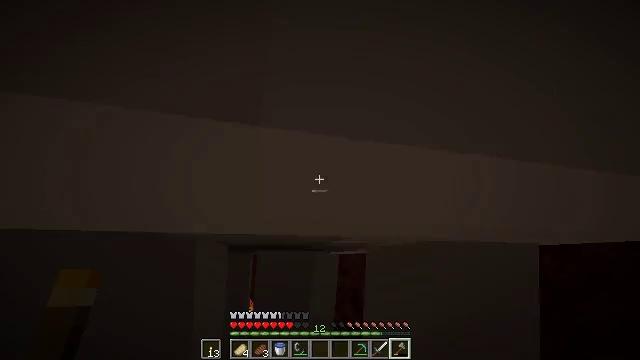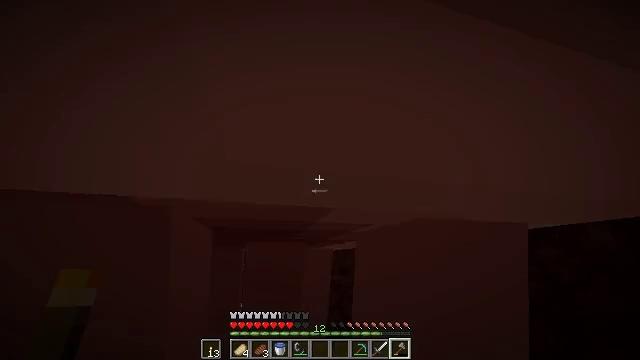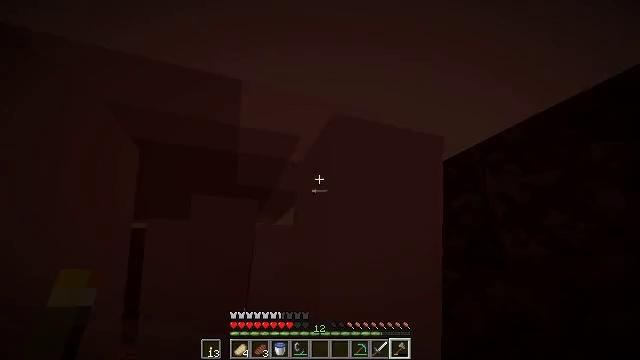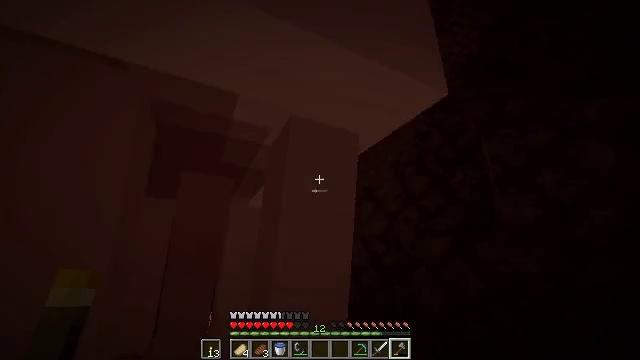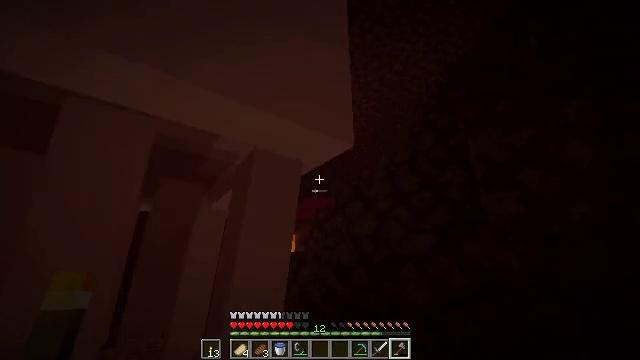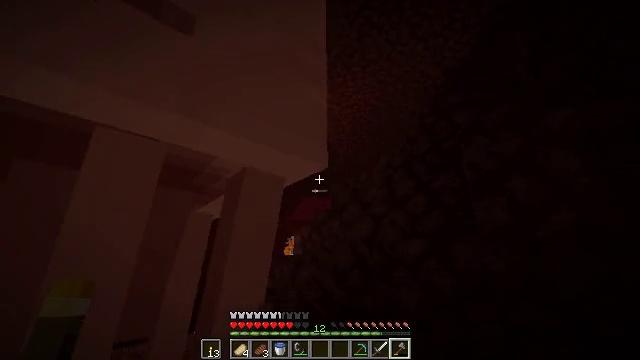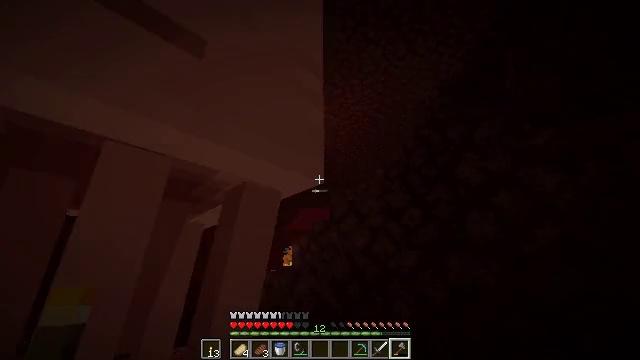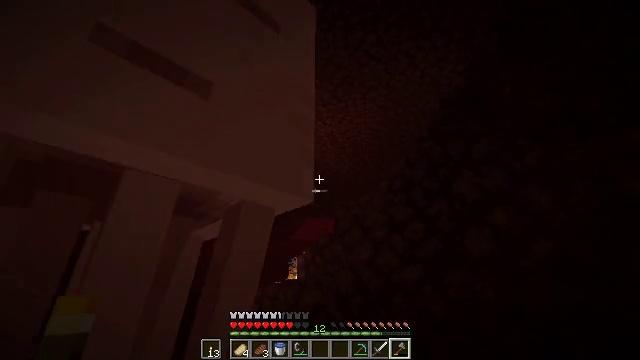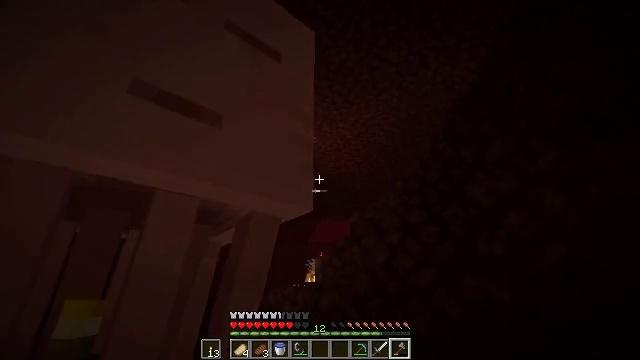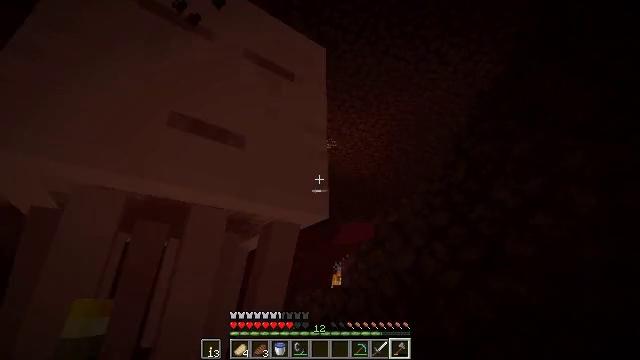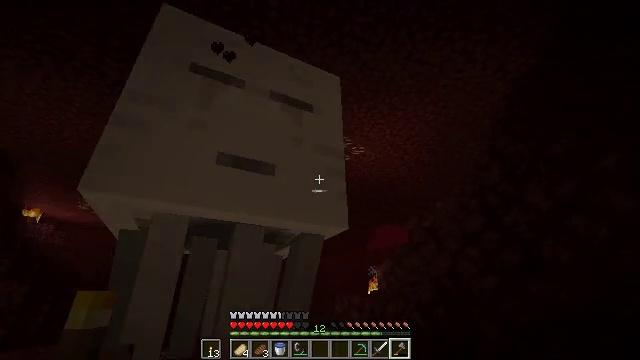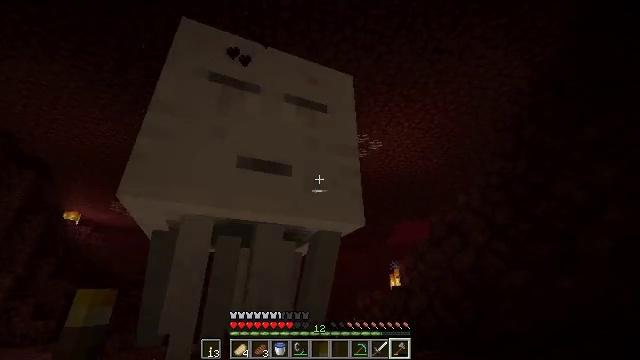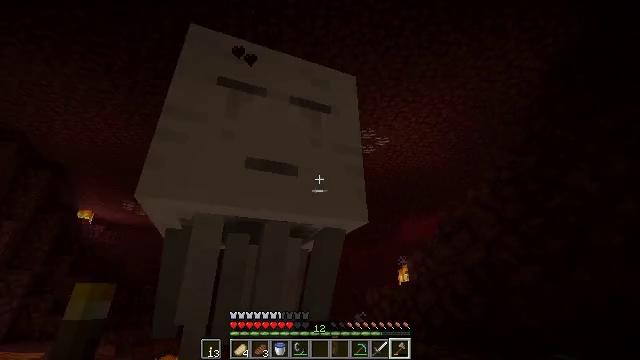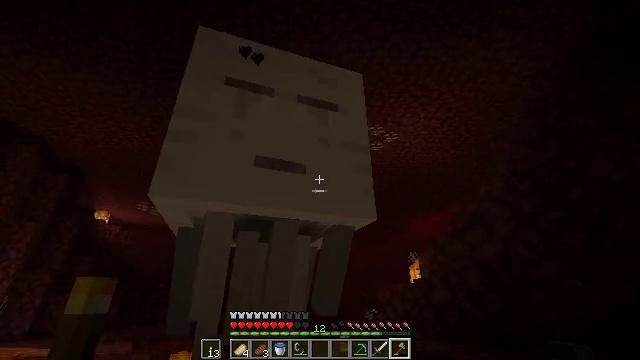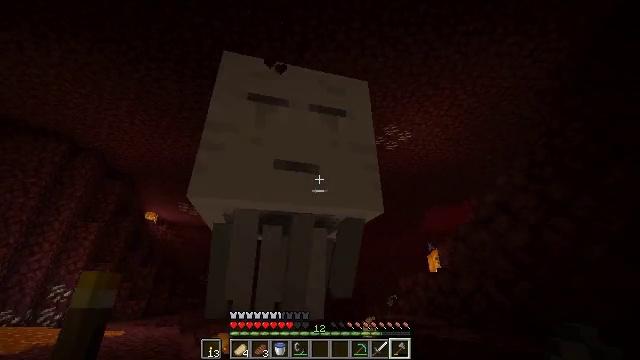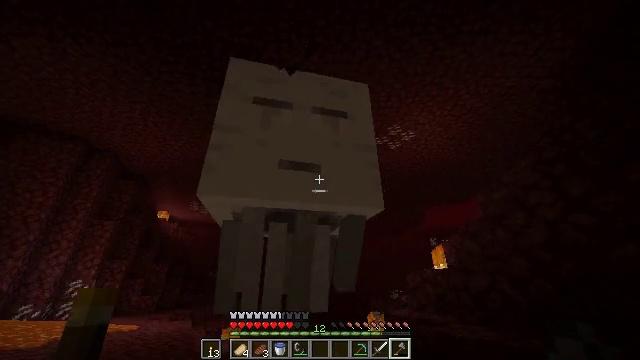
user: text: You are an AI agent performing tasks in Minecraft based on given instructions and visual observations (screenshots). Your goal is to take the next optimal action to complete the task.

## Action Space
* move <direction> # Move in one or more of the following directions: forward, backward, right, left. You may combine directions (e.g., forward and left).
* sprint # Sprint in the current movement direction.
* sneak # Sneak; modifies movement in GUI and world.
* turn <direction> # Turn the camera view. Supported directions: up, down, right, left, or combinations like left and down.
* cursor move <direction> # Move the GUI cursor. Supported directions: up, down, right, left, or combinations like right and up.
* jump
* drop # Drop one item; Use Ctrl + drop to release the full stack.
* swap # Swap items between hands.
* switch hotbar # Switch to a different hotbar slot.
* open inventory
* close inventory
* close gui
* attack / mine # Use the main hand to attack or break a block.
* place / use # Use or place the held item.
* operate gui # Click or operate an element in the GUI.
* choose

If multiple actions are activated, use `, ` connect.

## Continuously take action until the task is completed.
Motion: motion action
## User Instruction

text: Kill a ghast.
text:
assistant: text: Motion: no_op
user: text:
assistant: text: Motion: no_op
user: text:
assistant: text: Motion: move back
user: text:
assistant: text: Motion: move back, turn right
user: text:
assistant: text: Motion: move back
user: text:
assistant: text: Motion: move back, turn up
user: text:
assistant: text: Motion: move back, turn left and up
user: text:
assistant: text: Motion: move back, turn left
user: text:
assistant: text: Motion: move back, turn left
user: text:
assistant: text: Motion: turn left and up
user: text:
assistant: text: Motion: sprint, turn left
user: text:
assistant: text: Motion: move forward, sprint, turn left
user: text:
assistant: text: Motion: move forward and move left, sprint, turn left
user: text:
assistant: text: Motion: move forward and move left, sprint, turn left
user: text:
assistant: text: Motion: move forward and move left, sprint
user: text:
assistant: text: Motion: move forward and move left, sprint
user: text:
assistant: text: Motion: move forward, sprint
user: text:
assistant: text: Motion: move forward, sprint
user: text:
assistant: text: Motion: move forward, sprint
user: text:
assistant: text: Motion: move forward, sprint
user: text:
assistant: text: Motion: move forward, sprint, turn left
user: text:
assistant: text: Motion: move forward, sprint, turn left and down
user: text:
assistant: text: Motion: move forward, sprint, turn left and down
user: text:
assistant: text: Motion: move forward, sprint, turn left and down
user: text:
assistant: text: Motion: move forward, sprint, turn left and up
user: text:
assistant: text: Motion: move forward, sprint, turn left and up
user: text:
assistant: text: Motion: move forward, sprint, turn left and up
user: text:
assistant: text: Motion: move forward, sprint, turn left and up
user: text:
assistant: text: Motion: move forward, sprint, turn left and up, jump
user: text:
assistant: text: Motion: move forward, sprint, turn left and up, jump